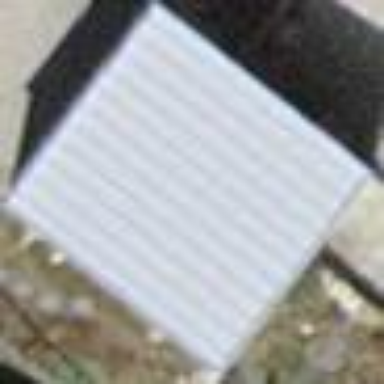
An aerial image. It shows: Garage.